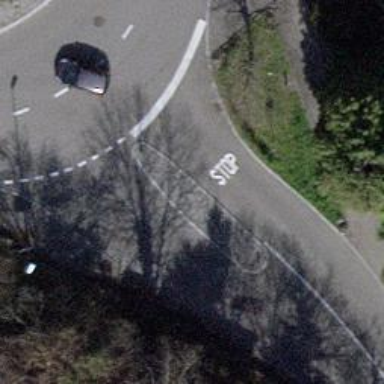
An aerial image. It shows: Traffic calming island.